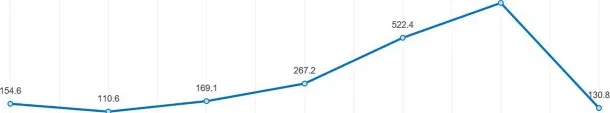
A graphic representation of the clinical course of the patient with serotonin syndrome, showing laboratory values during hospitalization.
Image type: chart (chart)